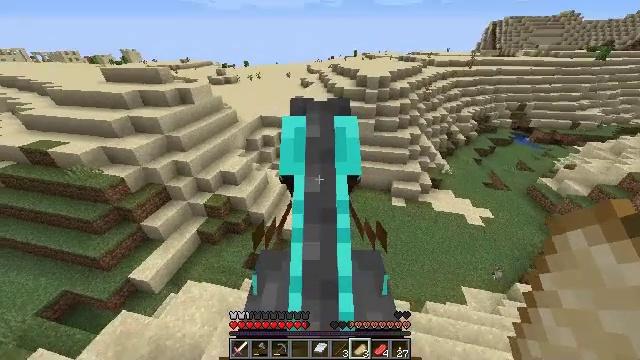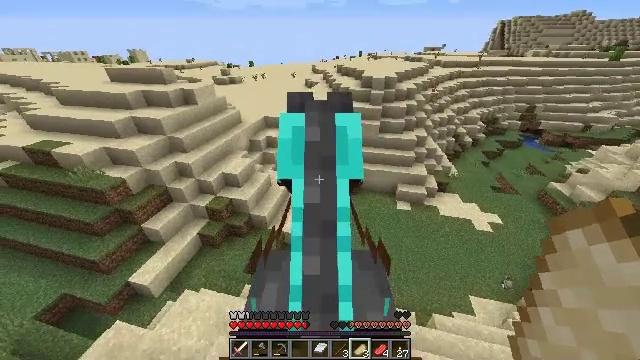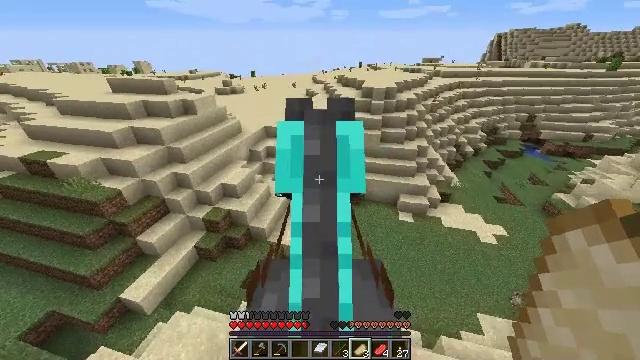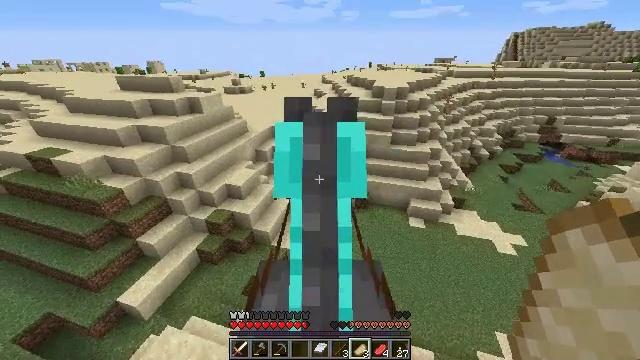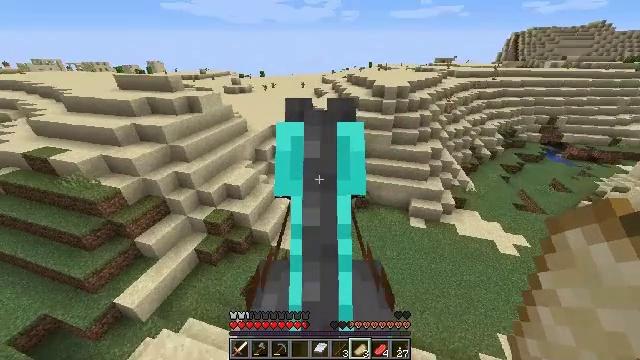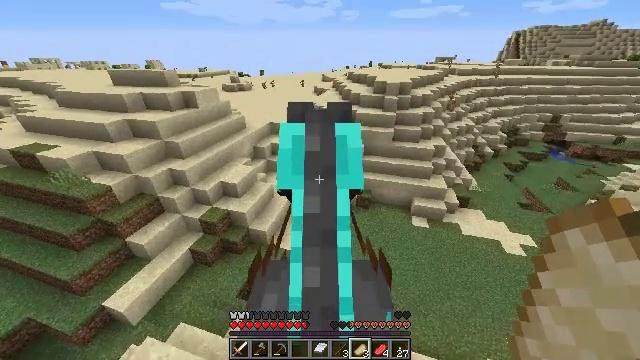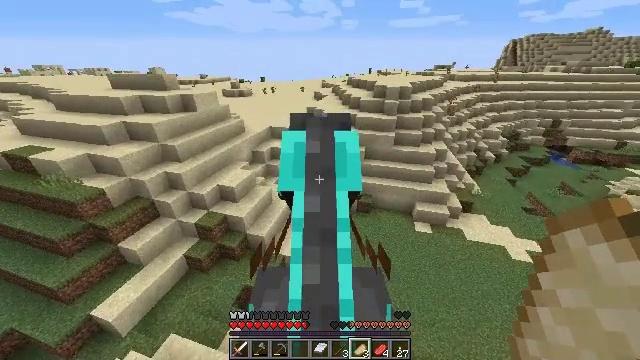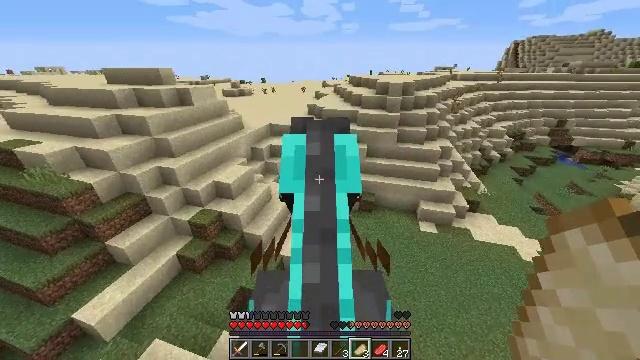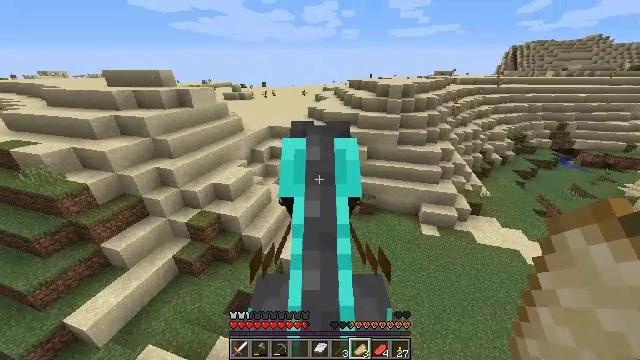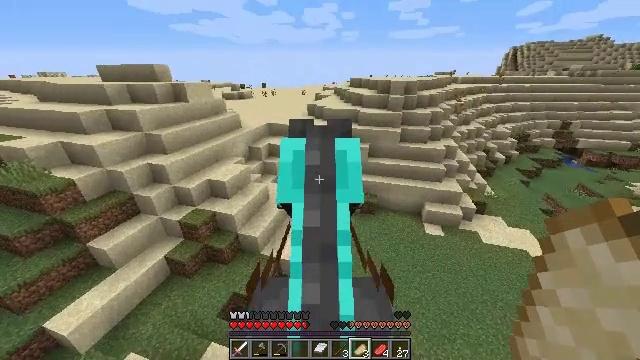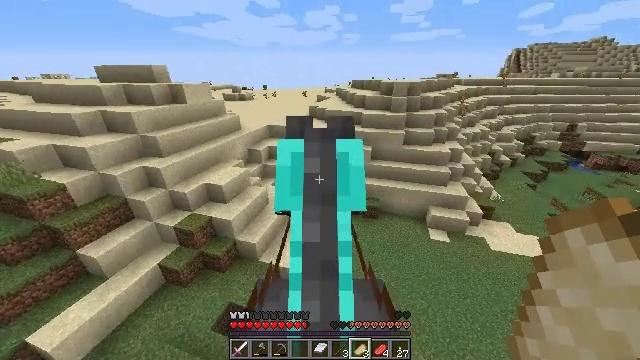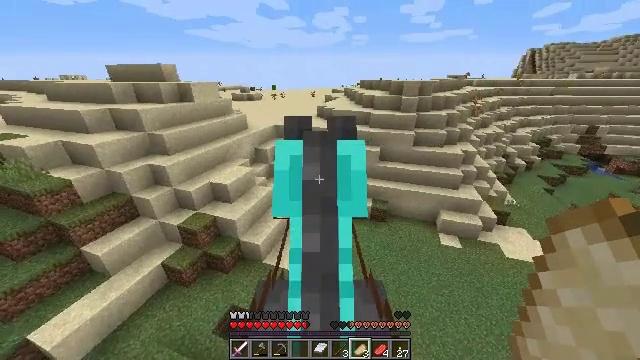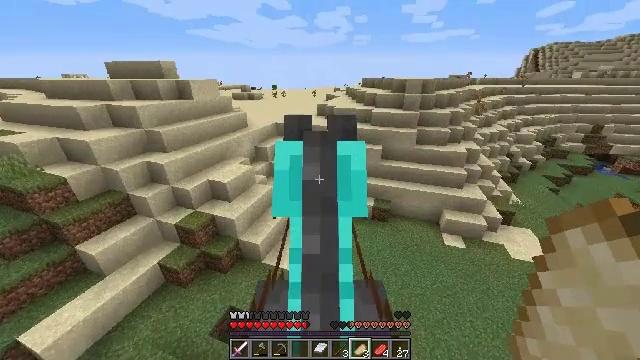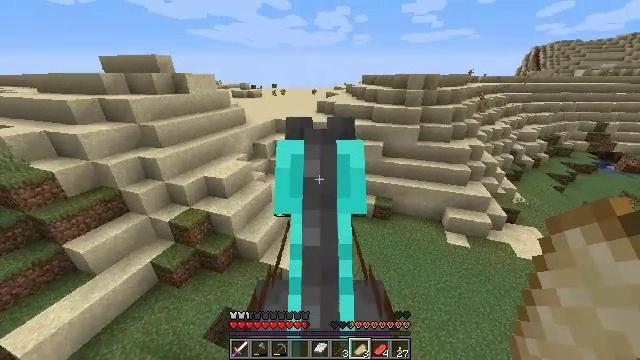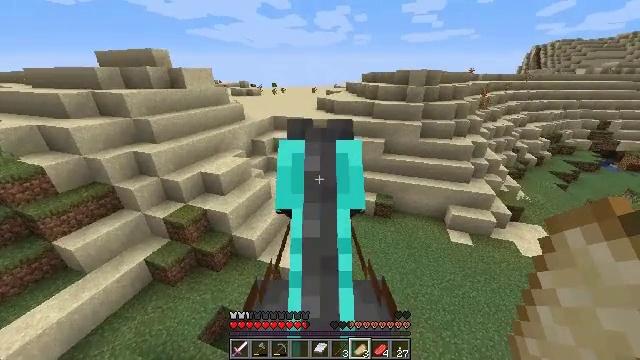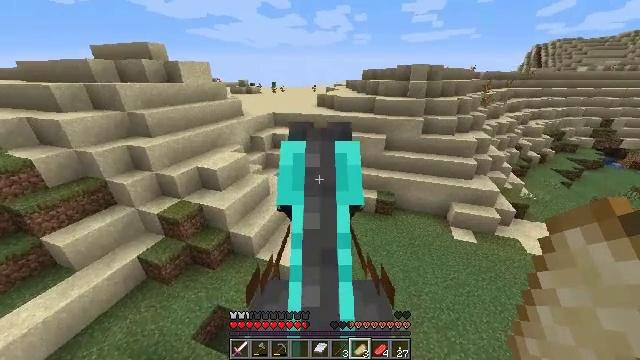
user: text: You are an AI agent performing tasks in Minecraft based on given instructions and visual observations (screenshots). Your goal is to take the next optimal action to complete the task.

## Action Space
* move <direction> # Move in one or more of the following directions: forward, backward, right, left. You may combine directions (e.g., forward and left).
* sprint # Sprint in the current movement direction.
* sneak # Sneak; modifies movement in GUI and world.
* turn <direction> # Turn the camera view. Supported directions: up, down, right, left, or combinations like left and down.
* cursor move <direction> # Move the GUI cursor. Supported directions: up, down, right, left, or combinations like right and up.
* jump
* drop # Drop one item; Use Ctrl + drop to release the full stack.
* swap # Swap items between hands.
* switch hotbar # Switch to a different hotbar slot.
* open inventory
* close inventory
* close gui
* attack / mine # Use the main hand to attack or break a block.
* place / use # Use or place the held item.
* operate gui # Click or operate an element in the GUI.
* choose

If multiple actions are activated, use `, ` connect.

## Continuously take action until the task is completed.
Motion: motion action
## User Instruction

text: Harvest the cactus plant.
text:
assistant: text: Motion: move forward, sprint
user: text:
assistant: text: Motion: move forward, sprint, turn left and up
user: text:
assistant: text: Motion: move forward, sprint
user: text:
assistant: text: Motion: move forward, sprint
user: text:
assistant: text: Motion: move forward, sprint
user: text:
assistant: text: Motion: move forward, sprint, turn up
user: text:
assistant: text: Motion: move forward, sprint
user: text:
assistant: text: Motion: move forward, sprint, turn up
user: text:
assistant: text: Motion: move forward
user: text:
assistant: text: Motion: move forward
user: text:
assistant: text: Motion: move forward, turn left
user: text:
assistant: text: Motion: move forward
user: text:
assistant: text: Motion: move forward
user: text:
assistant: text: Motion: move forward
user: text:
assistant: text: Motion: move forward
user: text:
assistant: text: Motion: move forward
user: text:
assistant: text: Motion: move forward
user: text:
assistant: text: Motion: move forward
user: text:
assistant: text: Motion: move forward, turn right
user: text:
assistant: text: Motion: move forward, turn up
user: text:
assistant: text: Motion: move forward, turn left and up
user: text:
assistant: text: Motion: move forward, turn left and up
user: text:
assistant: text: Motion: move forward, turn left
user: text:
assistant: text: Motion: move forward, turn left
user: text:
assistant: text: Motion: move forward, turn left
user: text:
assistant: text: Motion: move forward, turn left
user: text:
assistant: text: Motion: move forward, turn left
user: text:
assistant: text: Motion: move forward, turn left and up
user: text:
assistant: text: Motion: move forward, turn left and up
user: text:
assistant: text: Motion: move forward, turn left